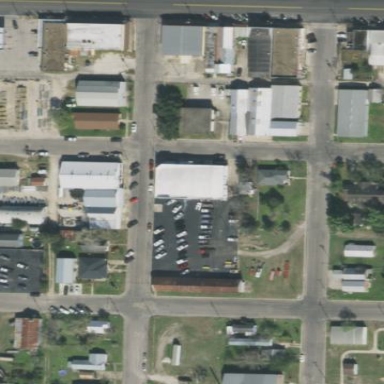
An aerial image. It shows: Car shop.